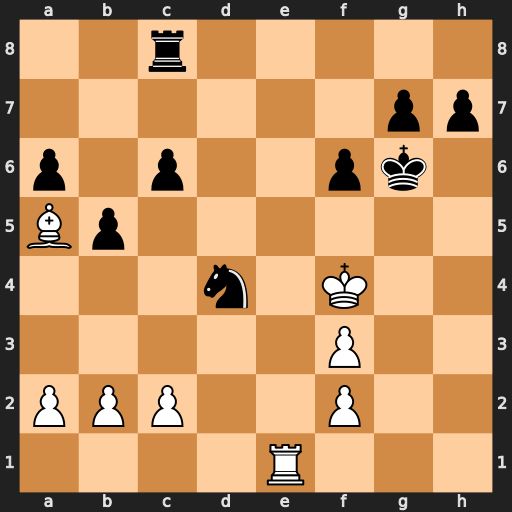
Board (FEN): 2r5/6pp/p1p2pk1/Bp6/3n1K2/5P2/PPP2P2/4R3
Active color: w
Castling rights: -
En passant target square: -
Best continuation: c3 Nxf3 Kxf3